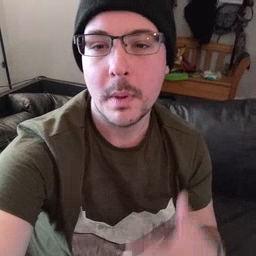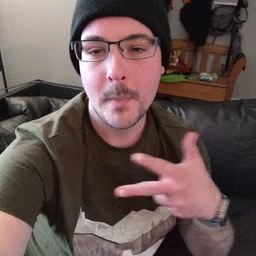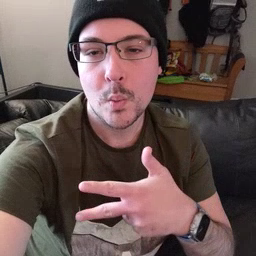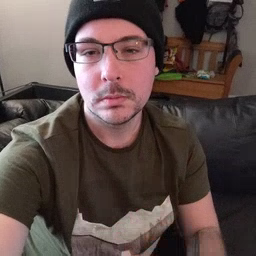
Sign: boat